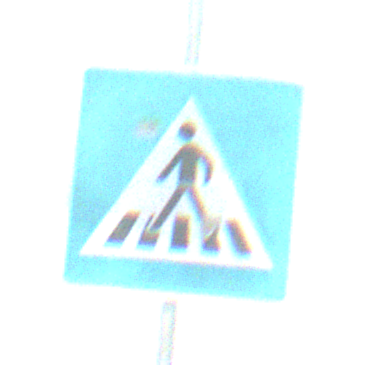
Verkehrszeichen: FussgaengerueberwegRechts
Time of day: SunriseSunset
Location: Outdoor (RoadRail)
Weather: PartlyCloudy
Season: NotSpecified
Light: Natural